Chest X-ray:
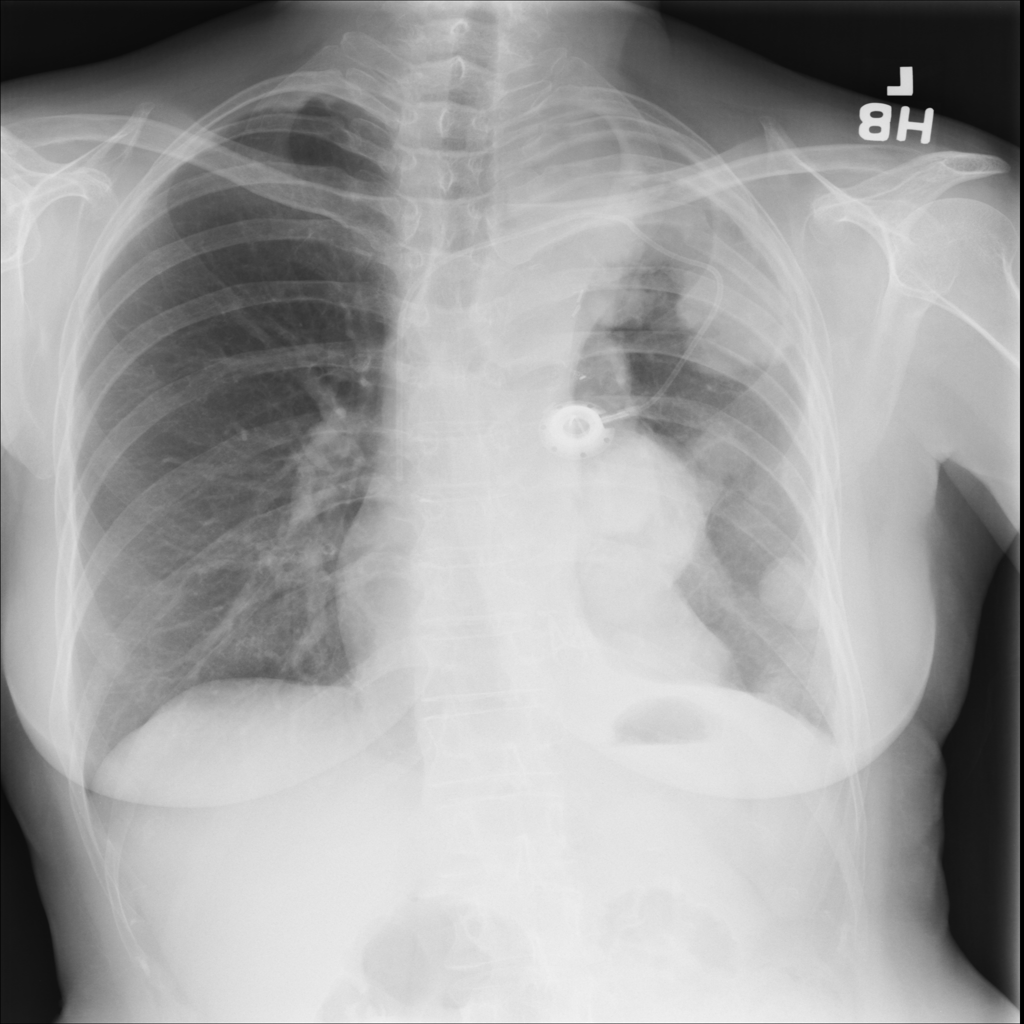
Findings: Atelectasis, Diffuse Nodule, Effusion
No abnormal finding: no